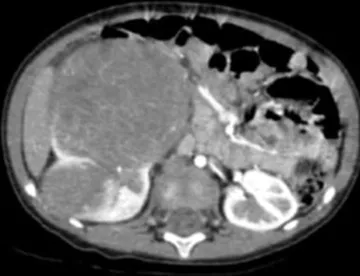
Abdominal computed tomography scan with intravenous contrast. (Superior to inferior cuts) axial view.
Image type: radiology (ct)